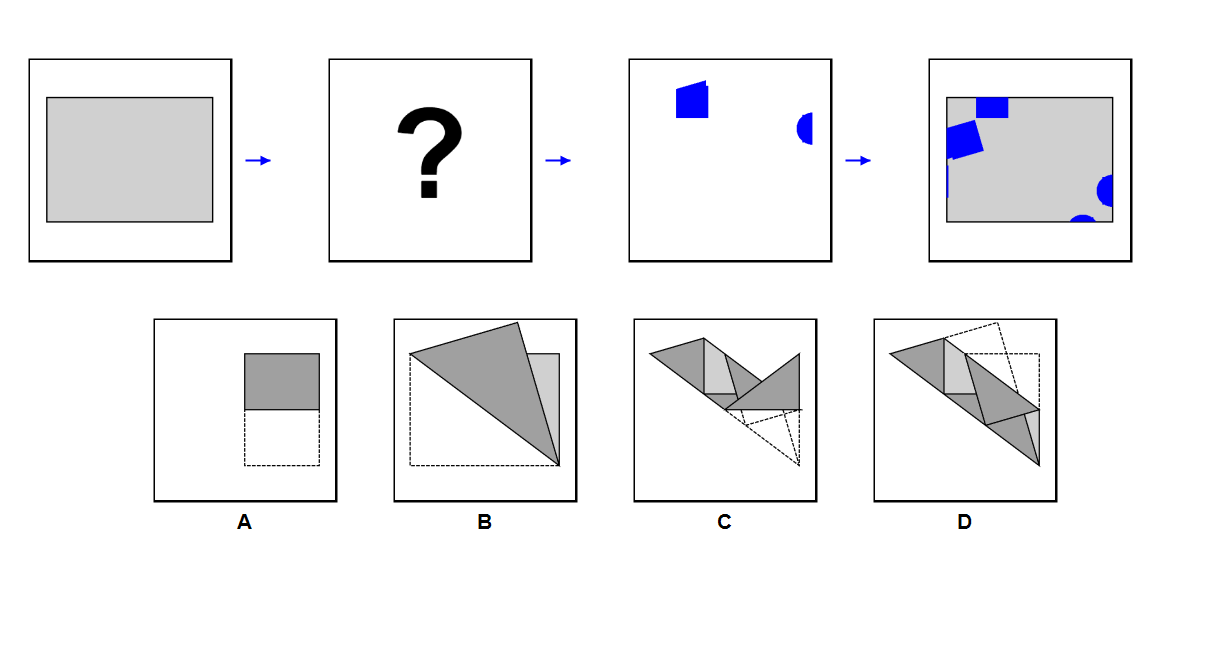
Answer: A